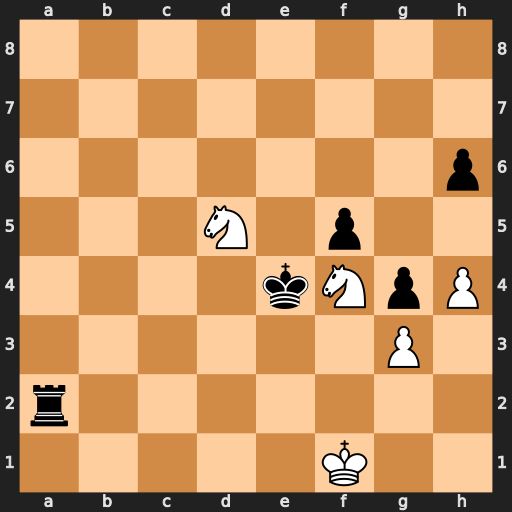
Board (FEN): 8/8/7p/3N1p2/4kNpP/6P1/r7/5K2
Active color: w
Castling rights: -
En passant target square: -
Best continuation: Nc3+ Kf3 Nxa2 Kxg3 Ng6